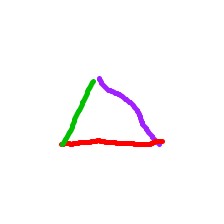
Shape: triangle